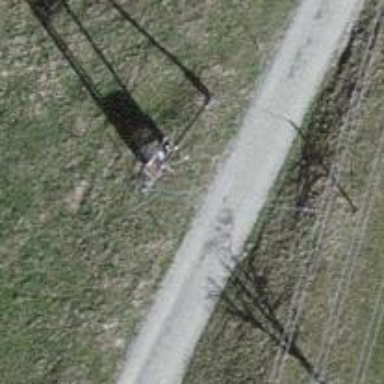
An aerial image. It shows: Minor power line.